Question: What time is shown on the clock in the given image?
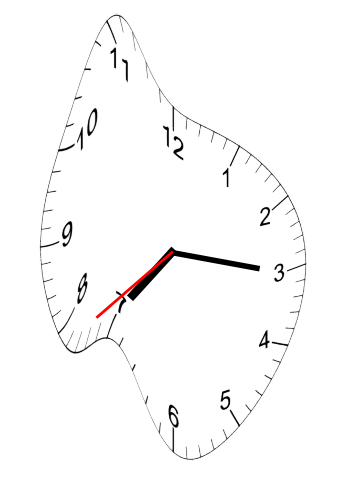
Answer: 07:15:38